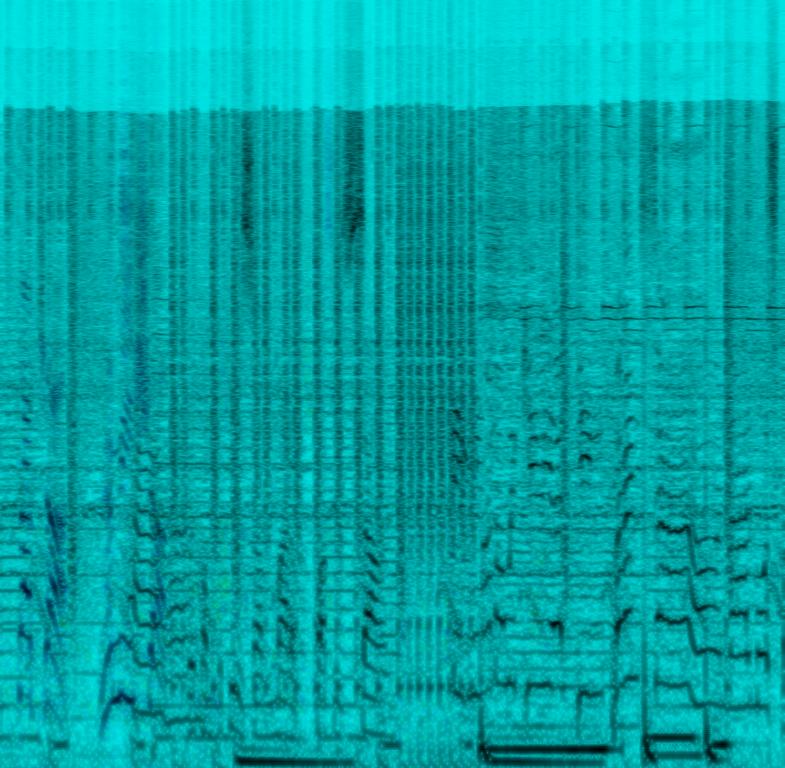
The low quality recording features a reggae song sung by low flat male vocals, followed by repetitive synth lead melody, groovy bass, vocal chants, claps, punchy kick hits, shimmering hi hats and open hats. It sounds energetic, suspenseful and it is in mono. At one point the vocal cracks and it sounds out of tune for a split second.